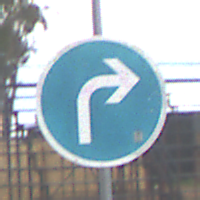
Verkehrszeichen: VorgeschriebeneFahrtrichtungRechts
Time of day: MorningAfternoon
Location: Outdoor (RoadRail)
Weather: PartlyCloudy
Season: NotSpecified
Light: Natural